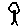
Label: tree